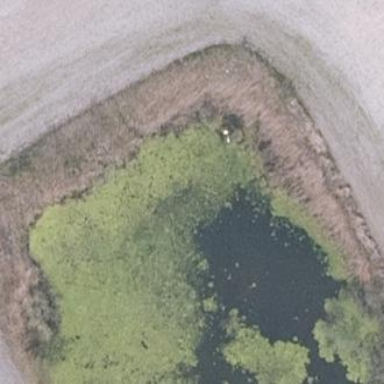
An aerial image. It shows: Swamp in wetland area.